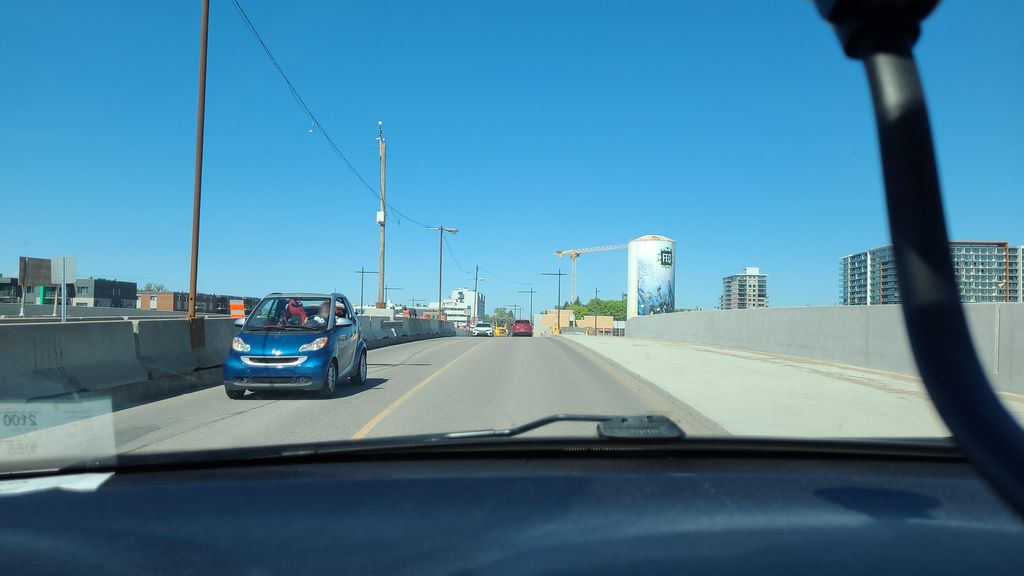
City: quebec_city